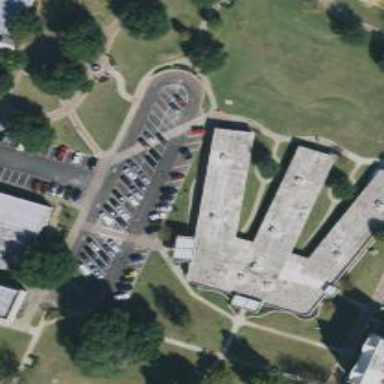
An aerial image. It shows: Building with flat roof.